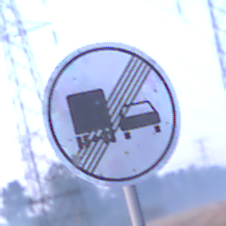
Verkehrszeichen: EndeUeberholverbotKraftfahrzeuge
Umgebung: Outdoor, Nature
Tageszeit: SunriseSunset
Wetter: Clear
Licht: Natural
Jahreszeit: NotSpecified
Kontrast: LowContrast